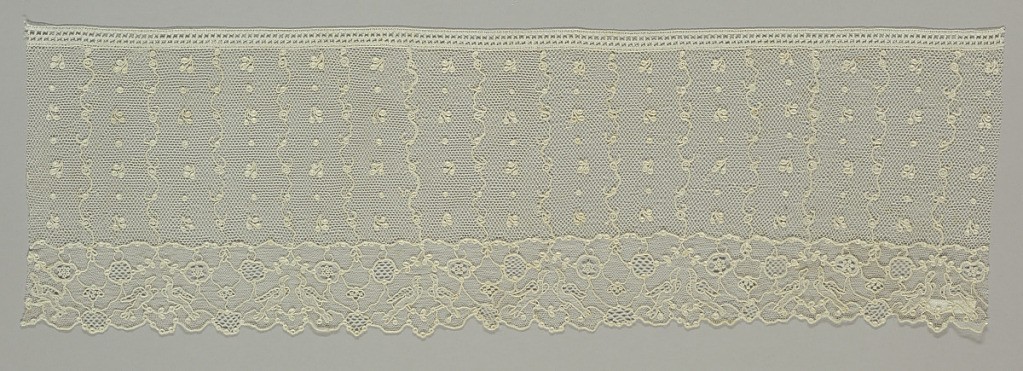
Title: Border
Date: early 19th century
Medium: linen Technique: needle lace, six-sided reworked ground
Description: Border vertically running compartments filled by centered tear-shapes edged by a border of confronted birds.